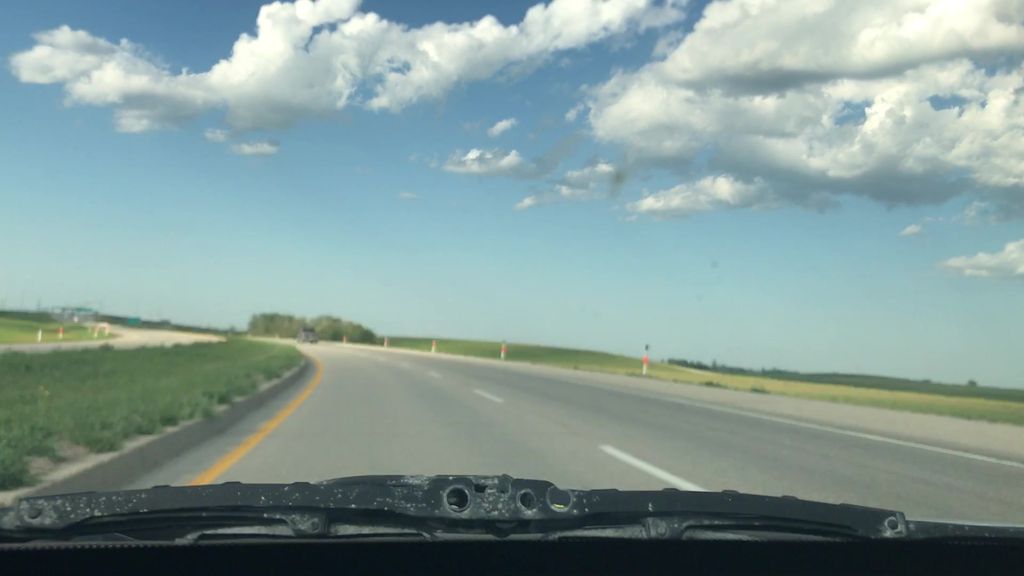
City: winnipeg